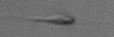
Label: flagellate_morphotype3